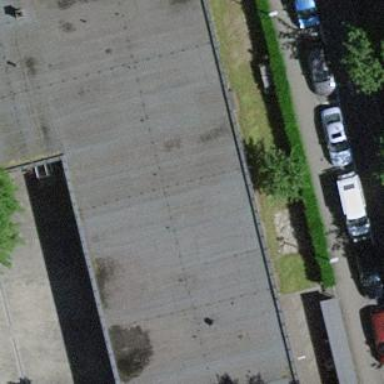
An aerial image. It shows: Kindergarten building.